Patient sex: M
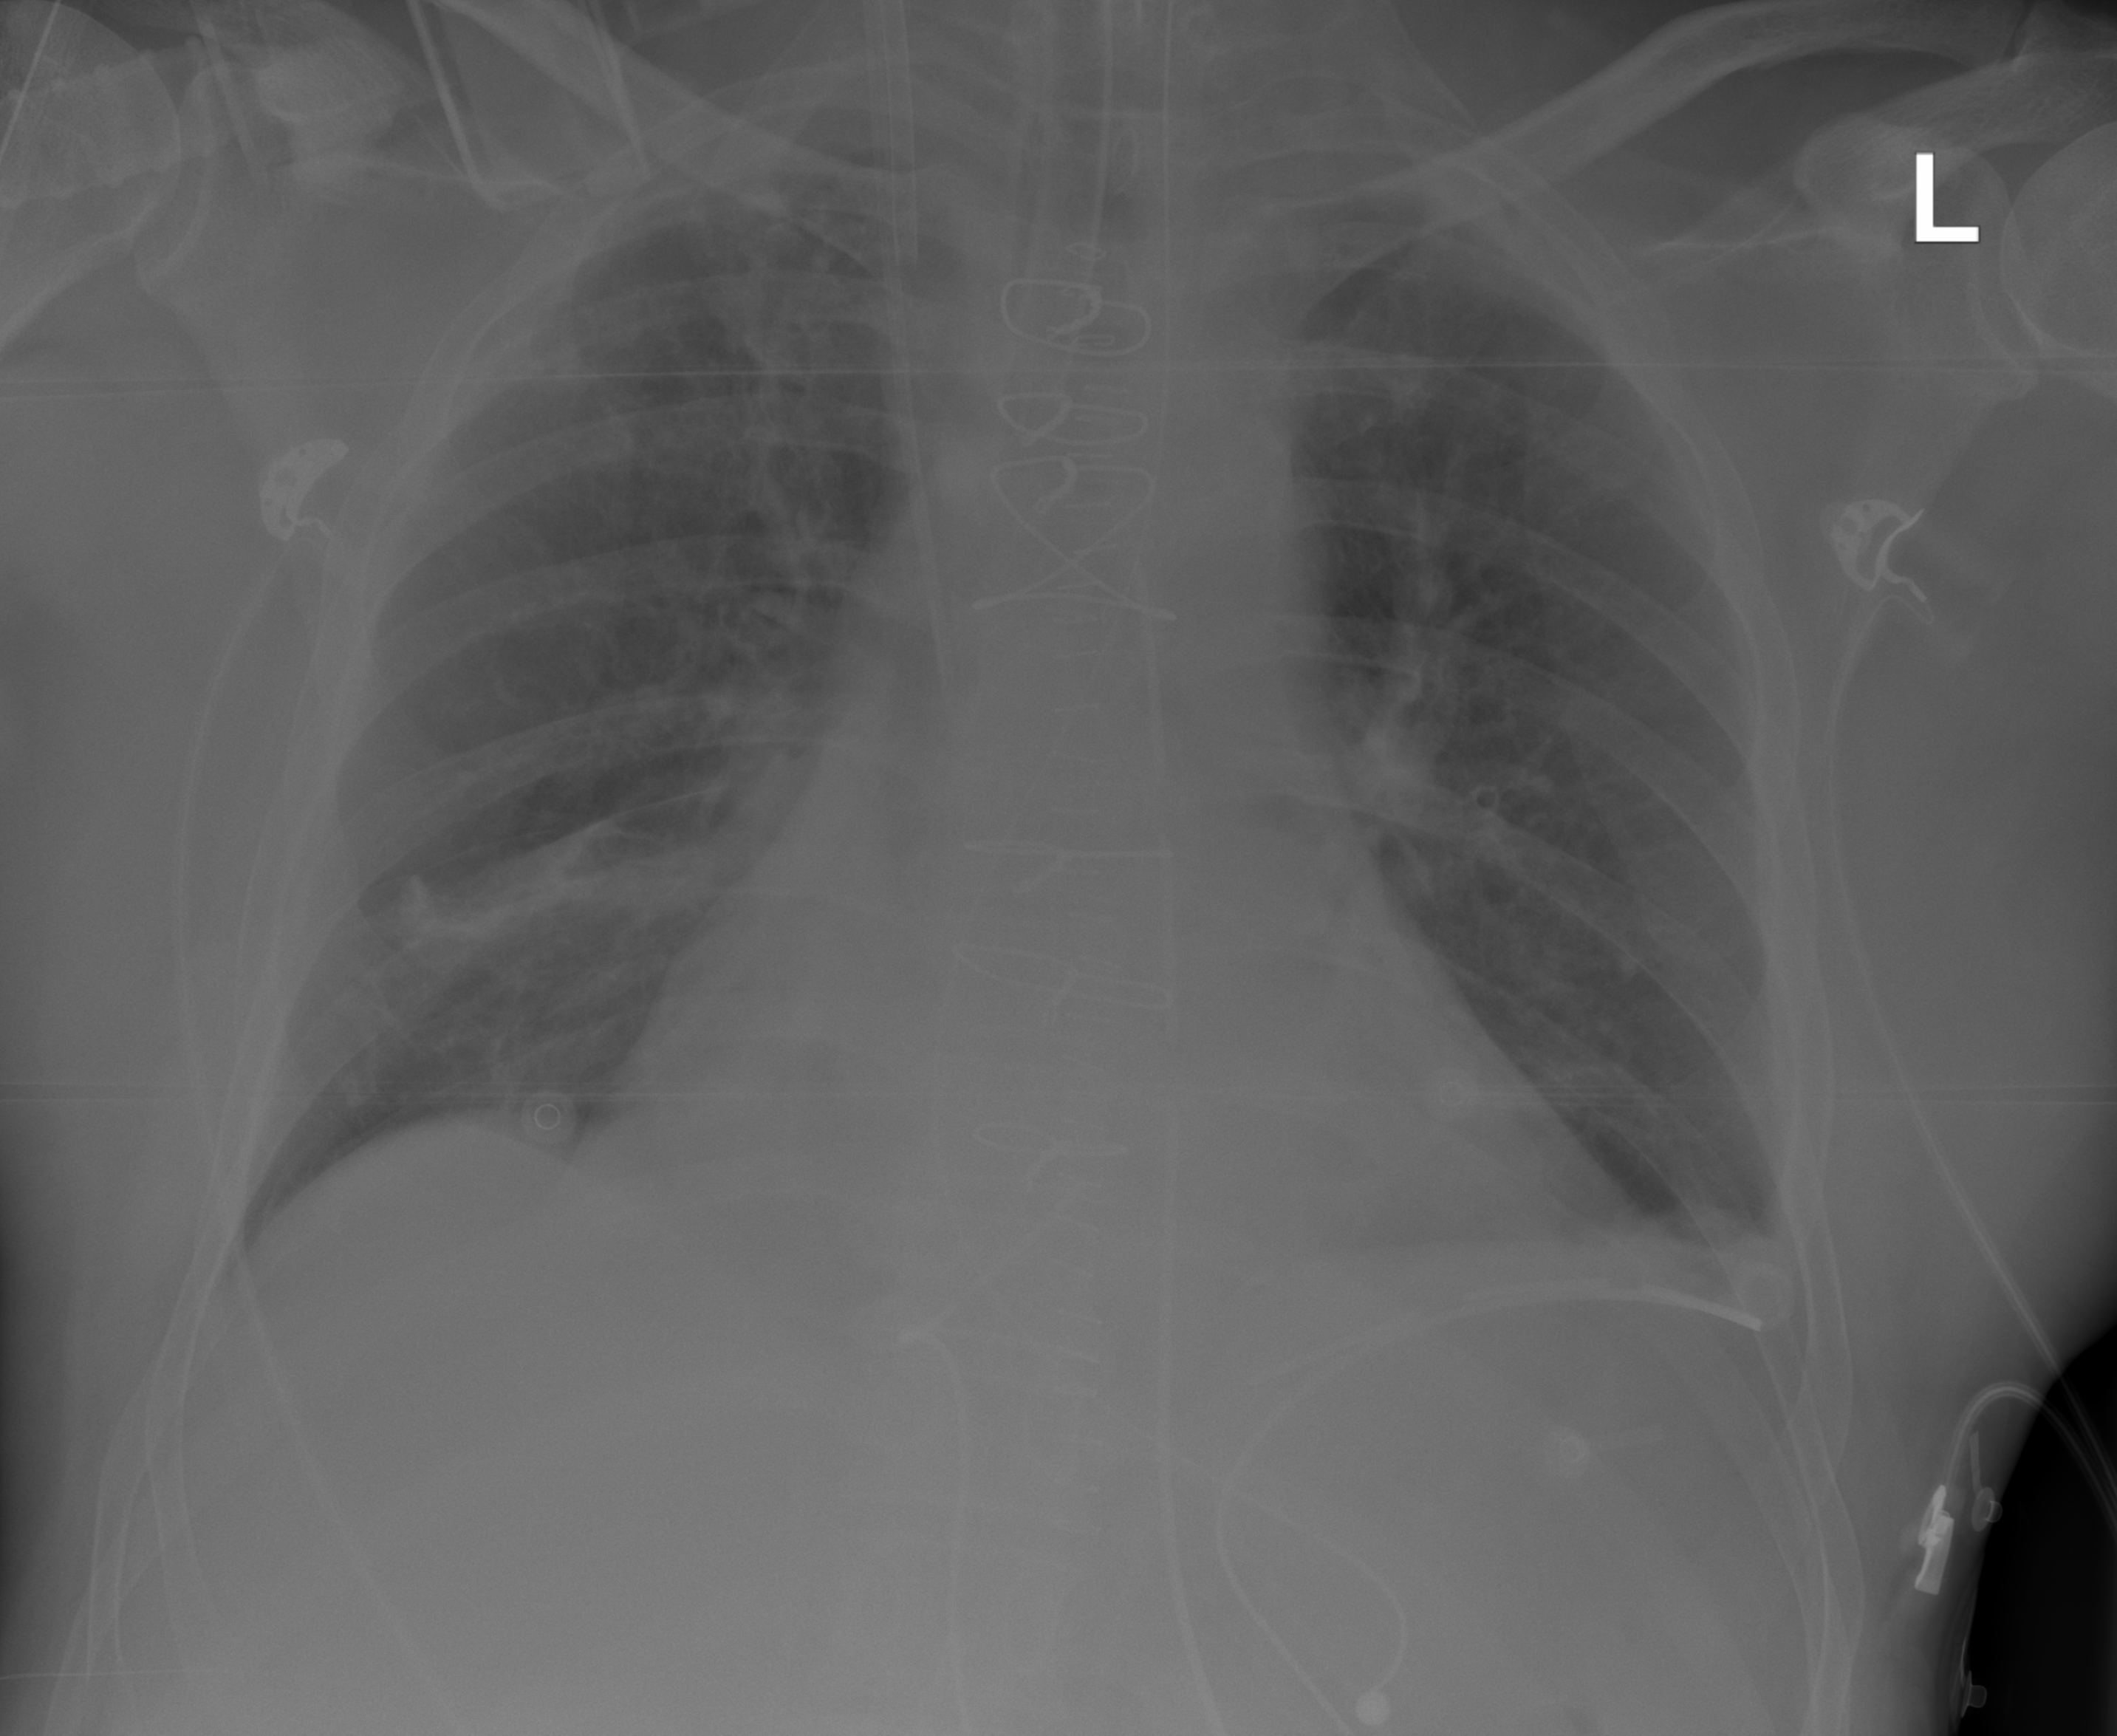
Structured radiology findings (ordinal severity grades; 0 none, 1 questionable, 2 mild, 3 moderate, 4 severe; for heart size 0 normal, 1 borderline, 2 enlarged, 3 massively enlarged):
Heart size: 2
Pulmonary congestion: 0
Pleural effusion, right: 0
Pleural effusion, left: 2
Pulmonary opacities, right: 0
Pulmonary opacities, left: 0
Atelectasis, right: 2
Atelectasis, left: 2